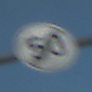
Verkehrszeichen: EndeGeschwindigkeit50
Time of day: MorningAfternoon
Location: Outdoor (Suburban)
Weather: Clear
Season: NotSpecified
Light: Natural